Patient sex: F
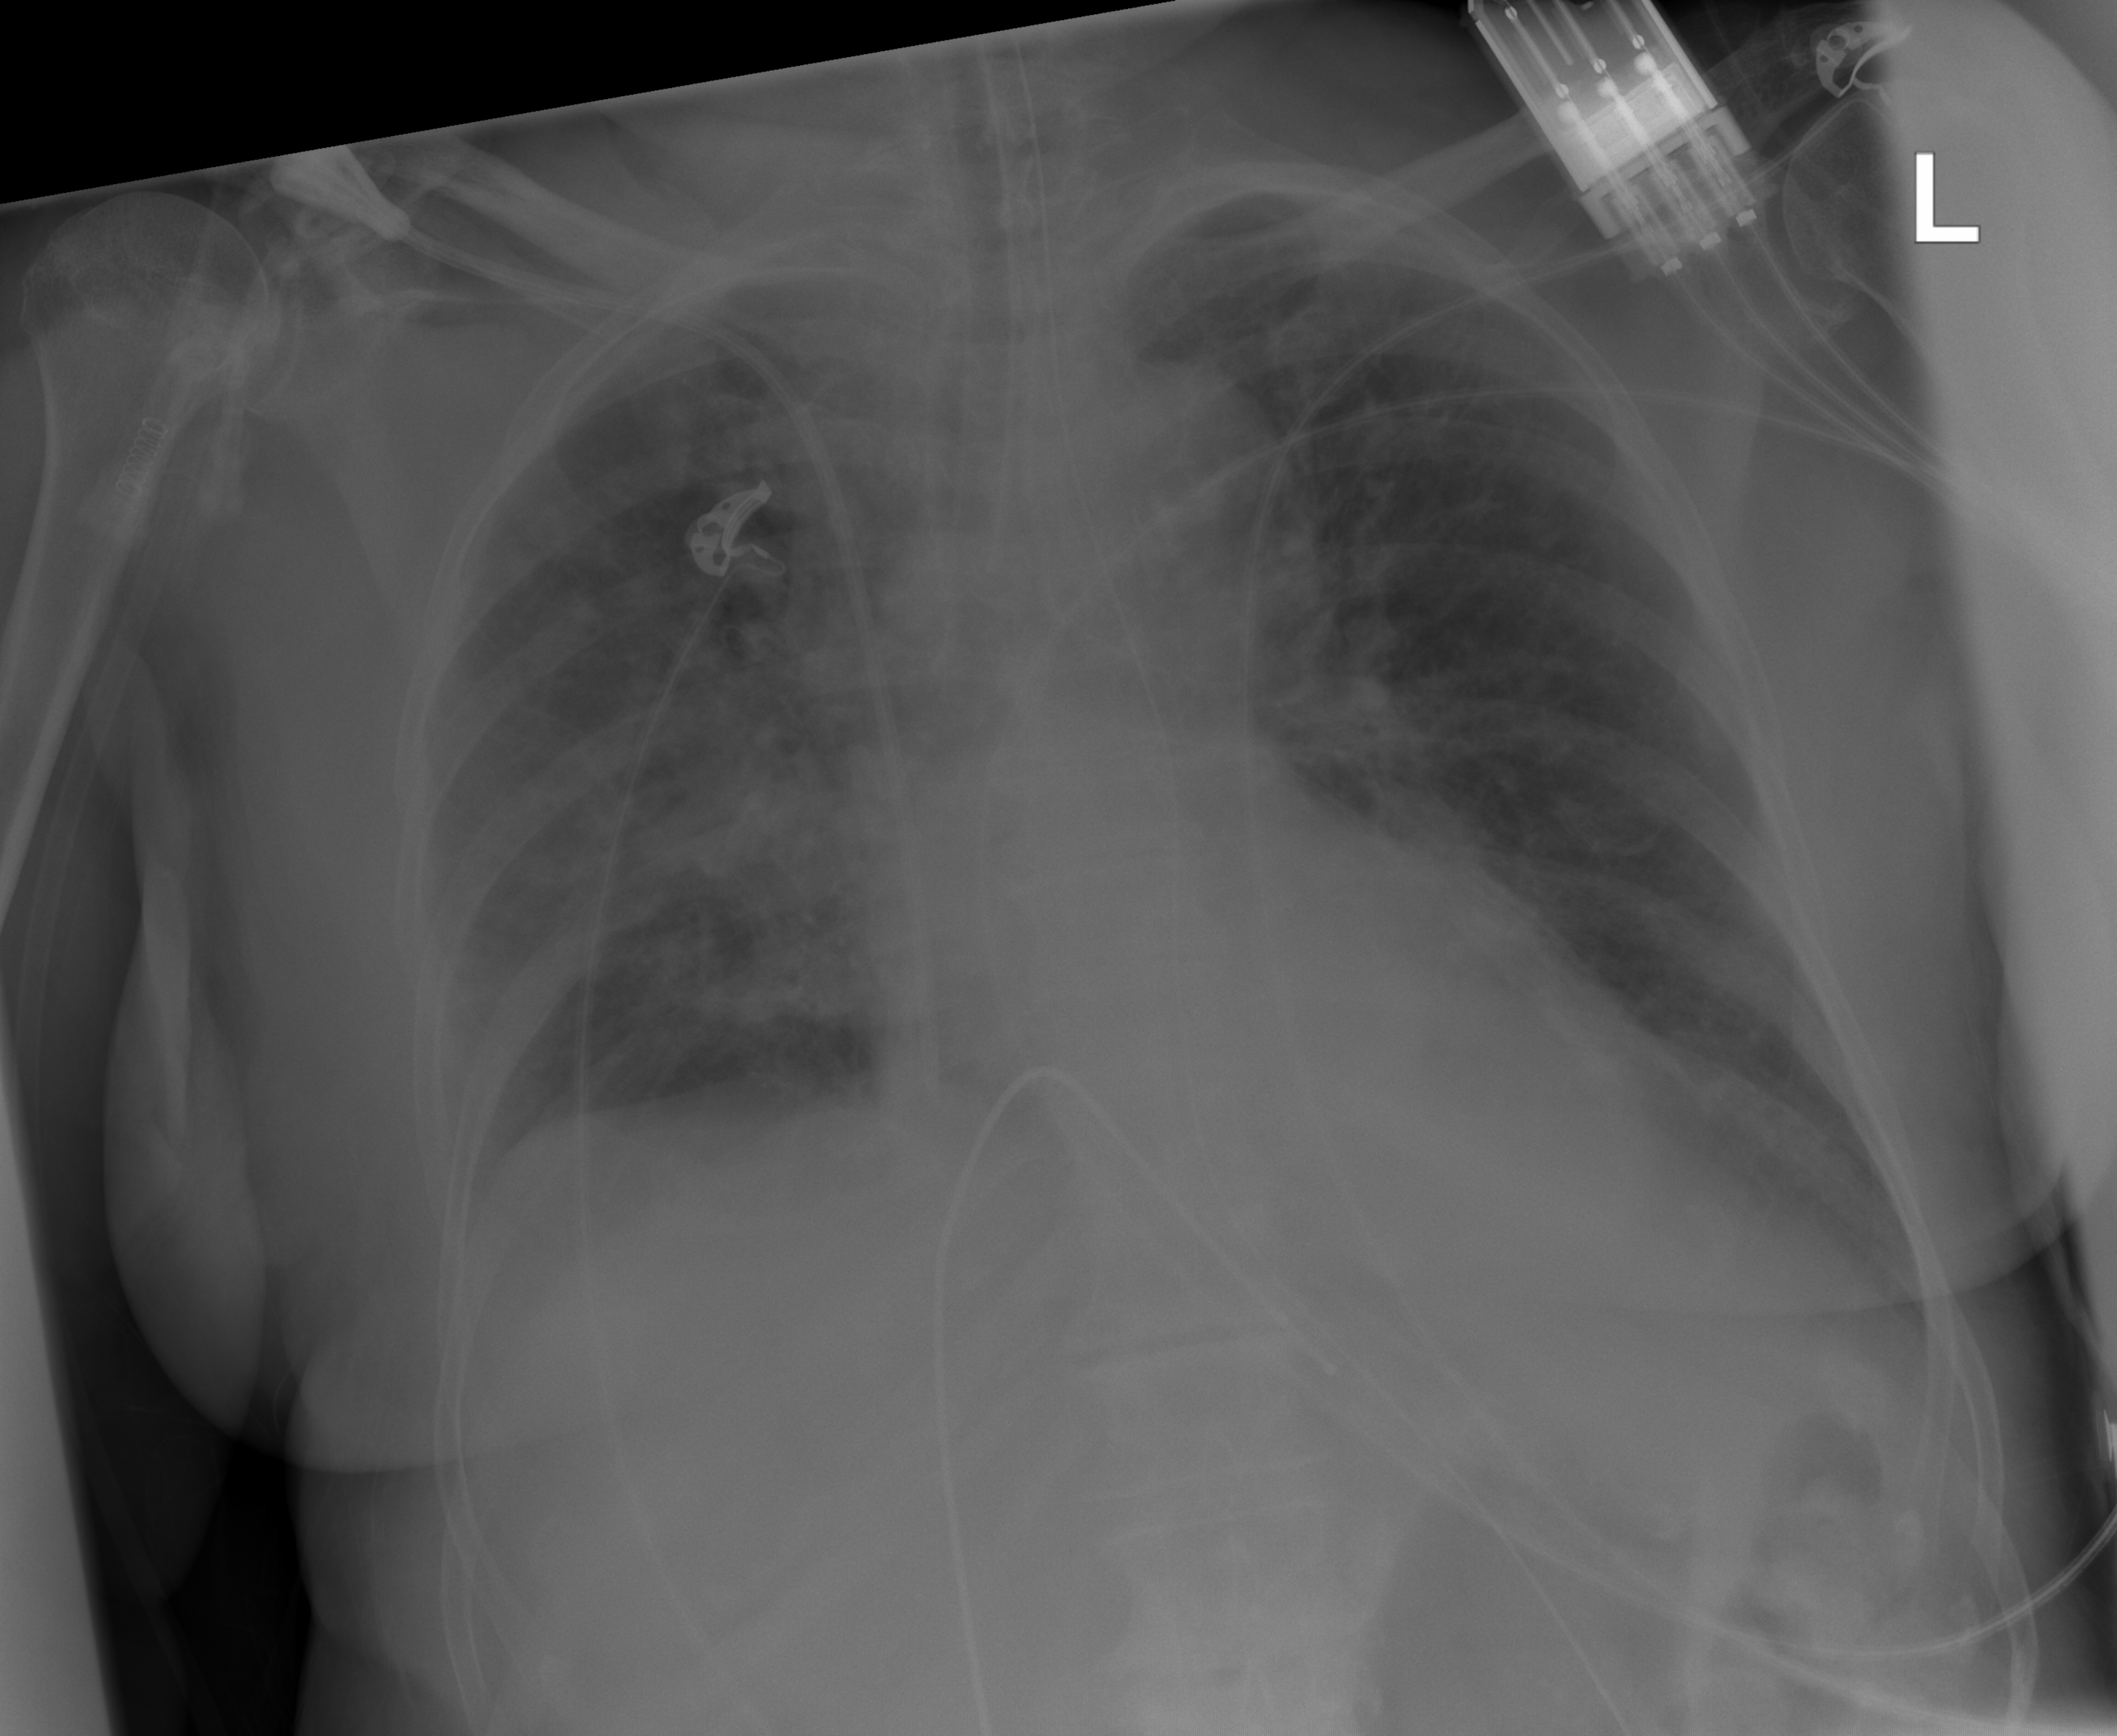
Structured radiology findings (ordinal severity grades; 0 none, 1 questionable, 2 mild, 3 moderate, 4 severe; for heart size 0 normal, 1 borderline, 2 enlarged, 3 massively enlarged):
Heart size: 0
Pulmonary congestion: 3
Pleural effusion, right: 0
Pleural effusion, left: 0
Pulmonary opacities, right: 2
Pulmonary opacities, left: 2
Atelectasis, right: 0
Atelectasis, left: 0